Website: home-depot
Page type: payment
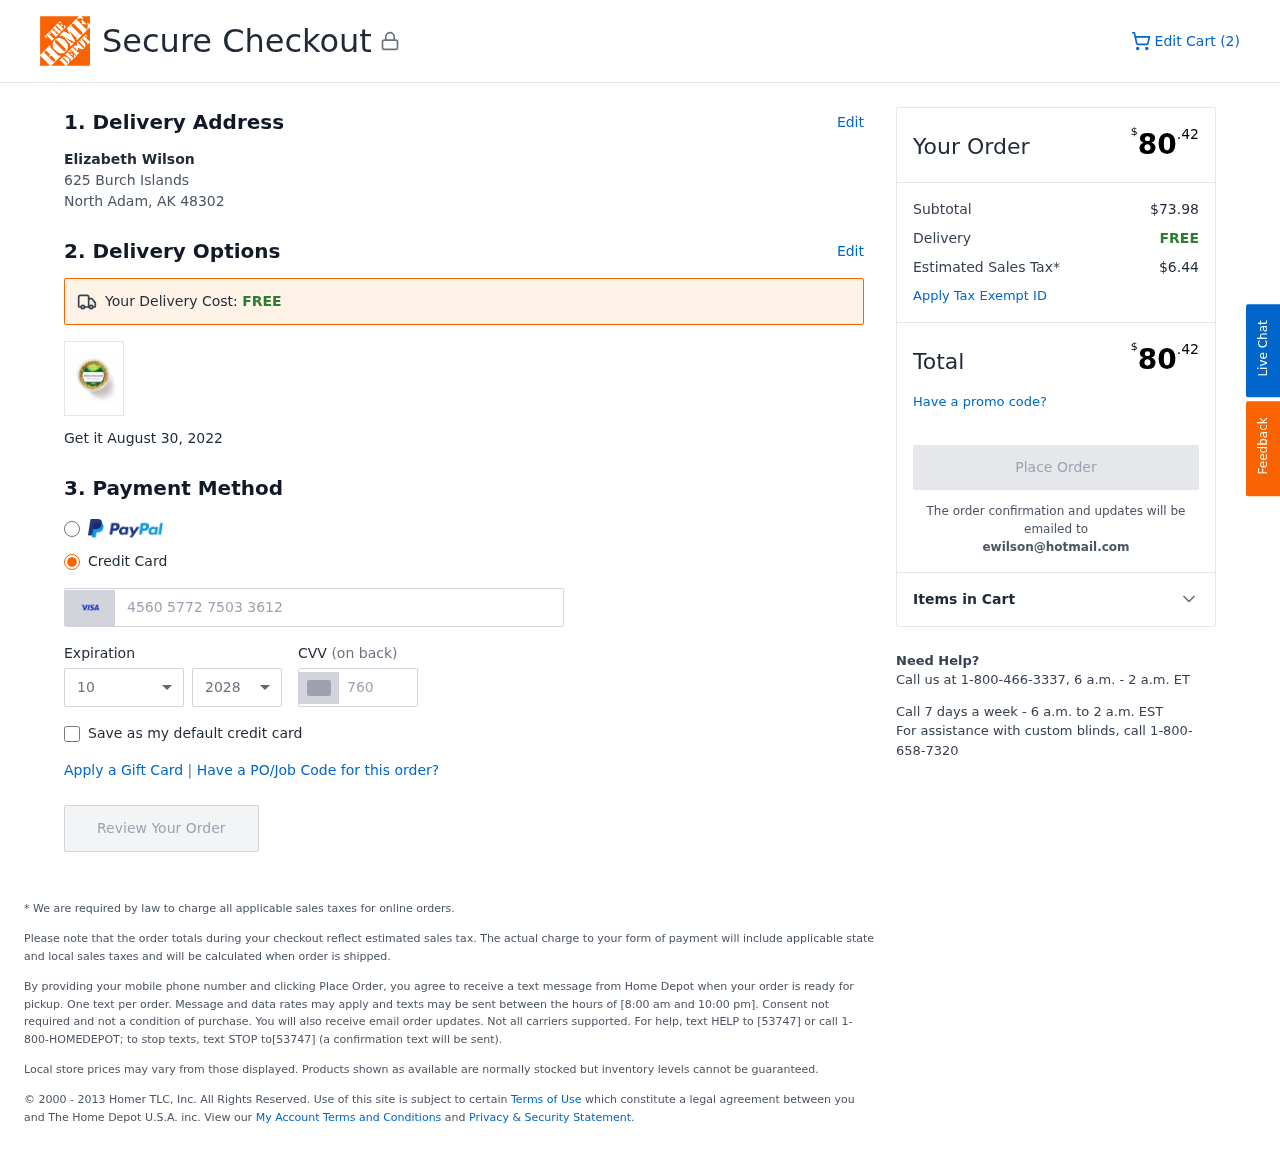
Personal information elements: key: PII_CARD_CVV
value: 760
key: PII_CARD_EXPIRY_MONTH
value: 10
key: PII_CARD_EXPIRY_YEAR
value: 28
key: PII_CARD_NUMBER
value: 4560 5772 7503 3612
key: PII_CITY_STATE_ZIP
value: North Adam, AK 48302
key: PII_EMAIL
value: ewilson@hotmail.com
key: PII_FULLNAME
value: Elizabeth Wilson
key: PII_STREET
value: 625 Burch Islands
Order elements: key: ORDER_NUM_ITEMS
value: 2
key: ORDER_DELIVERY_DATE
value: August 30, 2022
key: ORDER_TOTAL
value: $80.42
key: ORDER_SUBTOTAL
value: $73.98
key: ORDER_SHIPPING_COST
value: FREE
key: ORDER_TAX
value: $6.44